Question: I have noticed that in one of my controllers I am getting $rootScope and $scope injected, and they both point to the same object.
Furthermore, in all my other controllers, the $scope object is shared. So whenever I inject scope, it contains the properties/methods assigned to it in all the other controllers that have so far been instantiated.
This isn't an app that I worked on from the beginning and it's pretty massive. I haven't seen this behavior before and I don't know where to begin diagnosing it. Any ideas what is causing this?
The way that we are setting up our controllers/directives is pretty standard and it looks like this:
'''
angular.module('myApp')
.directive('mainNav', function() {
return {
restrict: 'A',
templateUrl: 'scripts/directives/mainNav/mainNav.html',
controller: 'mainNavCtrl',
replace: true,
link: function(scope, element) {
//Do DOM-related stuff
});
}
};
})
.controller('mainNavCtrl', function($rootScope, $scope, $state) {
//Do controller stuff
});
'''
We do also configure our app as follows:
> angular.module('myApp', ['ui.router', 'kendo.directives'])
.config(function ($stateProvider, $urlRouterProvider) {
$urlRouterProvider.otherwise('/');'''
$stateProvider
.state('app', {
url: '/',
templateUrl: 'views/app.html',
resolve: {
//Fetch stuff
}
})
; });
'''
In response to Kursad Gulseven's comment, this is what I'm seeing in Batarang:

The scope with ID 002 gets passed in as $scope and $rootScope to the first controller. When properties are added to $scope, they show up on $rootScope. Then all the other controllers are receiving the scope with ID 00A. So properties added to $scope in those controllers are visible to all other controllers getting $scope injected.
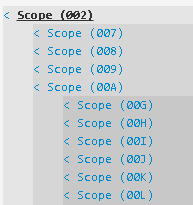
Answer: $rootScope and $scope are the same object.
If you have an object named in root scope and it has an attribute named ; then you can access that attribute using $scope like this:
'''
$scope.anObject.anAttribute
'''
That's because Angular looks up parent scopes if it cannot find an object in $scope.
Your mainNav directive should have an inherited child scope by adding 'scope: true'.
When "scope" is false, which is the default setting for directives, the parent controller and directive's controller share the same scope object. Setting scope true will create a new child scope for the directive.